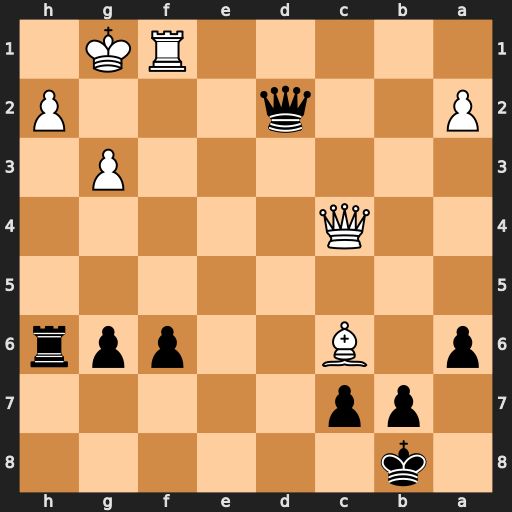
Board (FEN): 1k6/1pp5/p1B2ppr/8/2Q5/6P1/P2q3P/5RK1
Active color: b
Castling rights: -
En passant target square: -
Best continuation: Qxh2#